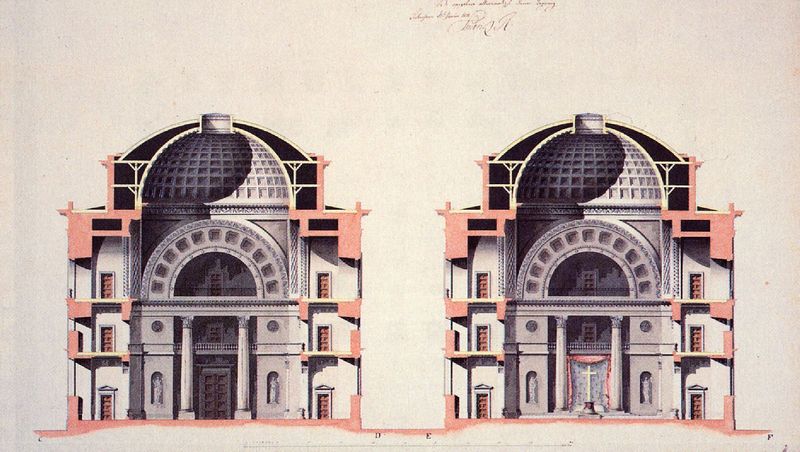
Titel: Schloss Christiansborg
Künstler: Christian Frederik Hansen
Standort: Kopenhagen, Schloss Christiansborg (EU - Dänemark)
Schlagwörter: fenster, säule, säulen, tür, zeichnung, dach, gebäude, haus, rot, architektur, kirche, rosa, rund, statue, bogen, farbe, kuppel, stuck, tor, kreuz, entwurf, fries, statuen, kassetten, querschnitt, bau, riss, aufriss, statik